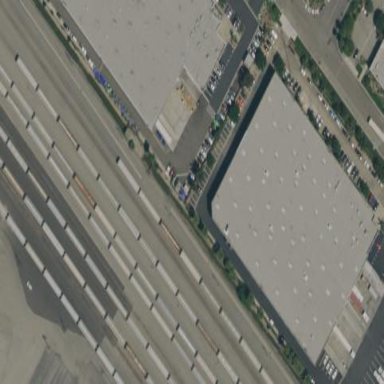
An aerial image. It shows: Warehouse building.